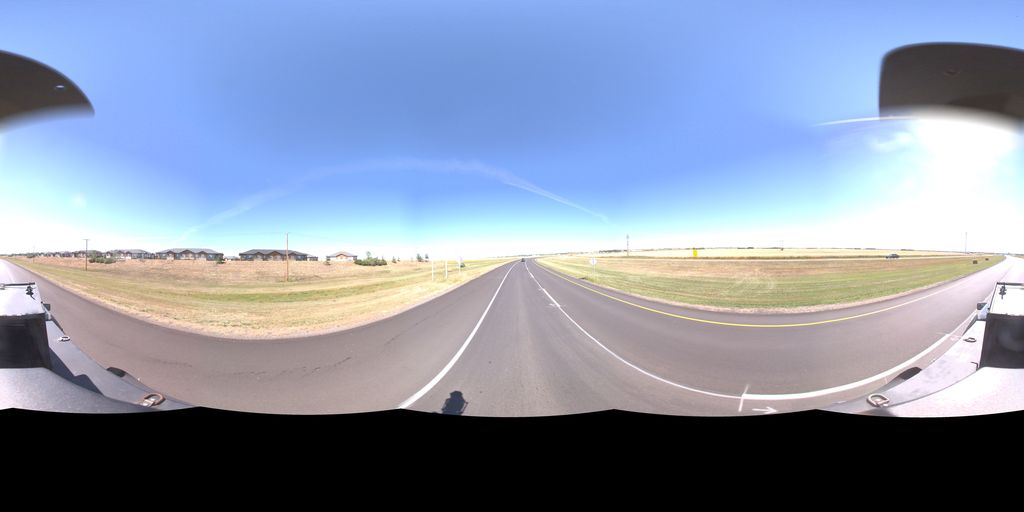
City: saskatoon